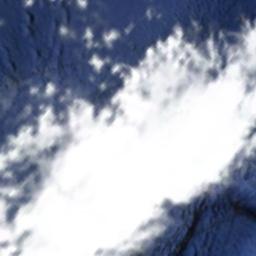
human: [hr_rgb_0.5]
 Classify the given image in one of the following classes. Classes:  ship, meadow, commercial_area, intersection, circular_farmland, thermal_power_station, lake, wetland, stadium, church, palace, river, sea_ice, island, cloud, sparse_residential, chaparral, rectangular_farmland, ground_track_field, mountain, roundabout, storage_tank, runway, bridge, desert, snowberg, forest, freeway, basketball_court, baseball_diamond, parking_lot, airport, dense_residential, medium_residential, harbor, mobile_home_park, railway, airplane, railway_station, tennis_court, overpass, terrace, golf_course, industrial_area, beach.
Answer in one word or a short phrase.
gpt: cloud